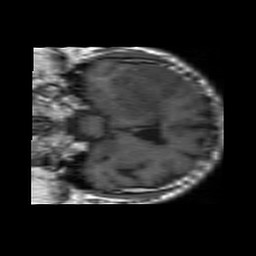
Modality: T1w
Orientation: coronal
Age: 64
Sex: male
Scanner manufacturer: philips
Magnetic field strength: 1.5 T
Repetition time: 0.375 s
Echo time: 0.011 s